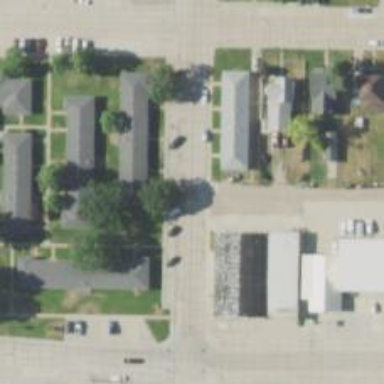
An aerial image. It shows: Alley classified as service road.